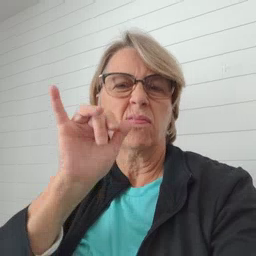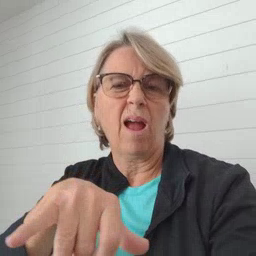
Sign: that